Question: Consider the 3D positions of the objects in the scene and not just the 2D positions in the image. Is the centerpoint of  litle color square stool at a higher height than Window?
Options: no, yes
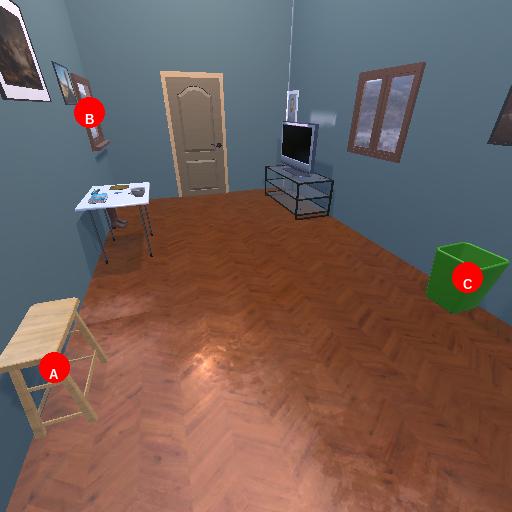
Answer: no